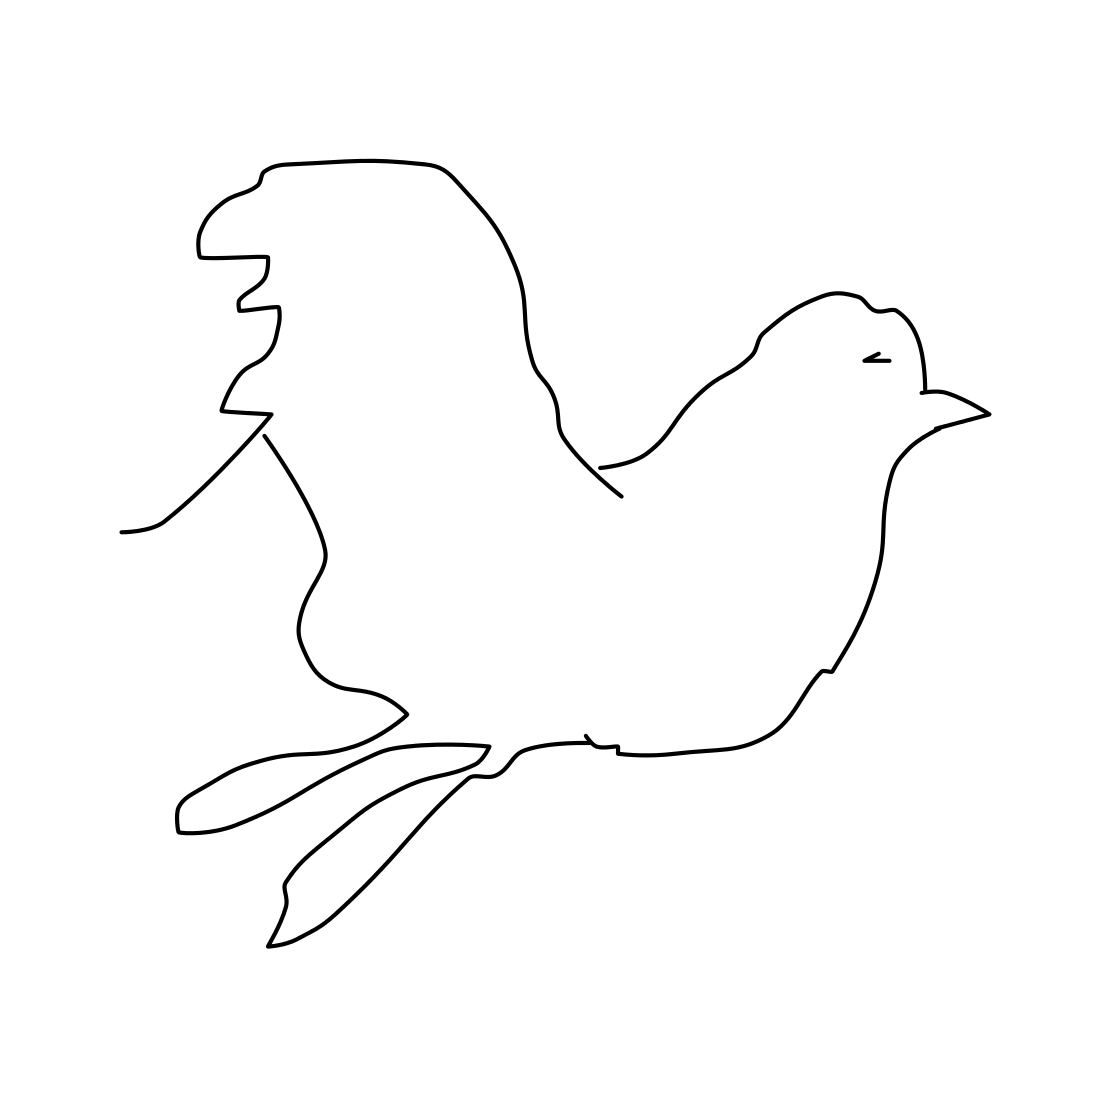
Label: pigeon